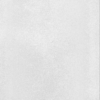
Label: dusty